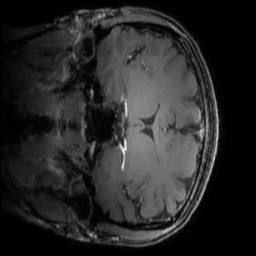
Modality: MP2RAGE
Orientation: coronal
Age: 22
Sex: female
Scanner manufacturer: siemens
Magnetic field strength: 6.98 T
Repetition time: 6 s
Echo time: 0.00283 s